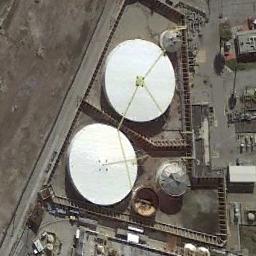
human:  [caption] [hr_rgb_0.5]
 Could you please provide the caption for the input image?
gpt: There are many buildings of different sizes near the storage tanks .

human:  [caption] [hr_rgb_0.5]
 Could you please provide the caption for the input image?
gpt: There are two white storage tanks of the same size .

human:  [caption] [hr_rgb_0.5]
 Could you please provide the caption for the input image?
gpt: There are many neatly arranged storage tanks and many pipelines in the factory, And there is a lawn next to the factory .

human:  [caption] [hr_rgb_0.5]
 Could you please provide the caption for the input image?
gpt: There are three larger storage tanks and more than a dozen smaller storage tanks .

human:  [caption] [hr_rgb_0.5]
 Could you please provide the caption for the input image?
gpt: There are big and small white storage tanks on the bare land .